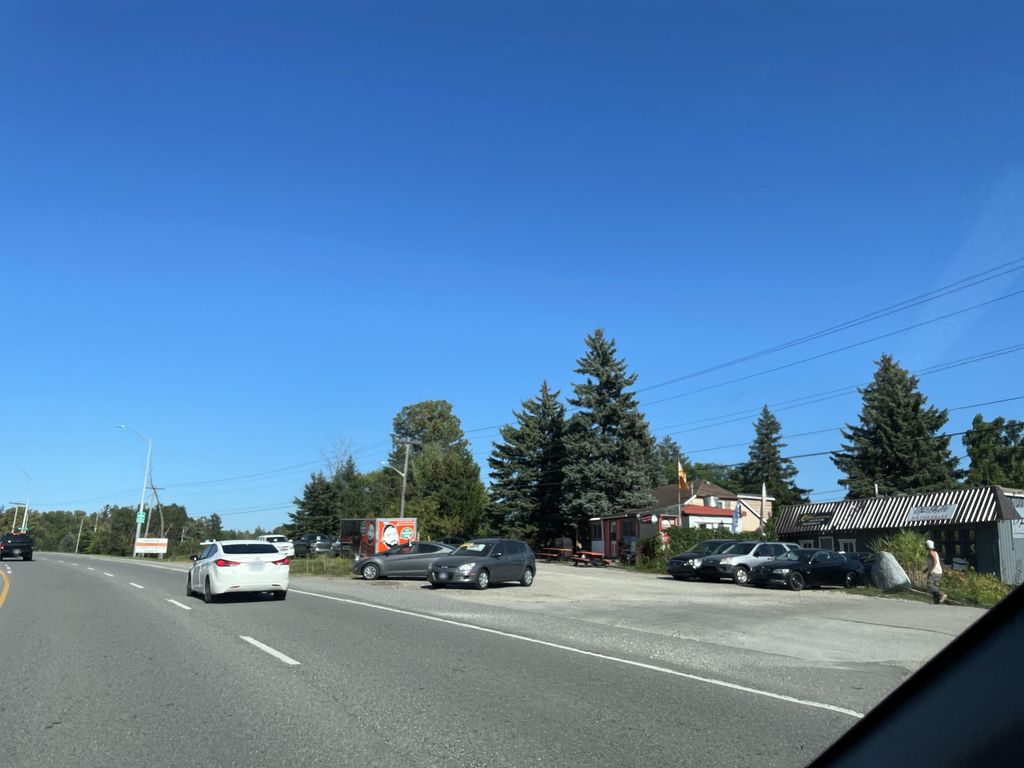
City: kitchener-waterloo